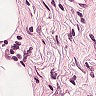
Metastatic tissue present: yes